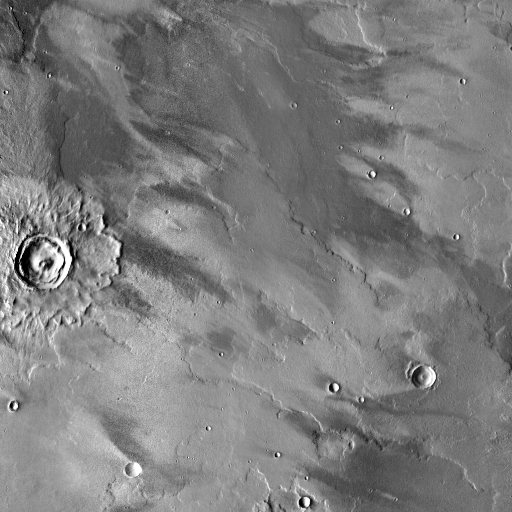
Crater classes present: Background, Other, Layered